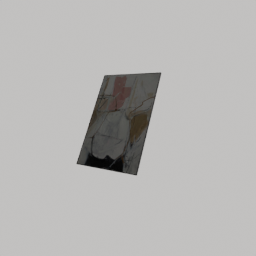
Label: decoration